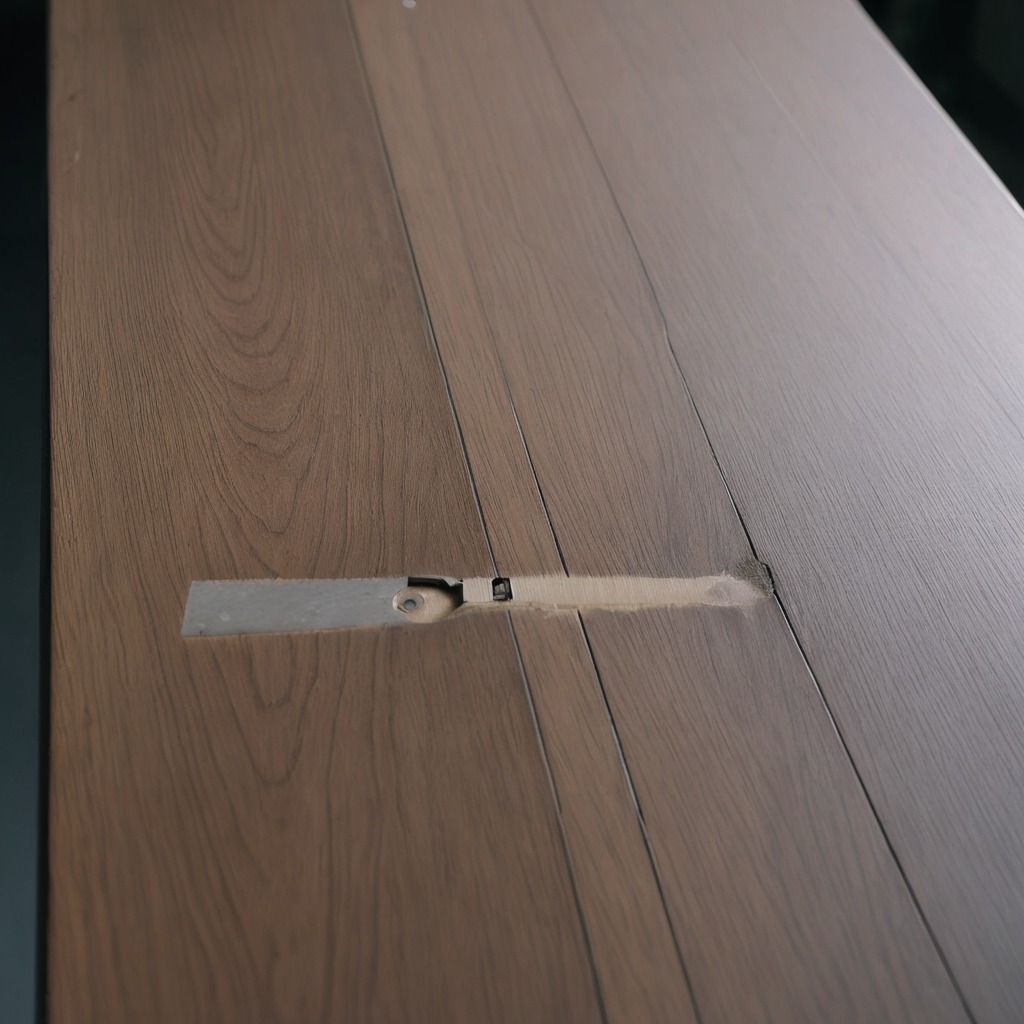
A metal saw is lying on a table.